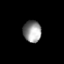
Tissue: prostate
Cell type: T cells
Senescence score: 0.6919
Nuclear area (px): 382
Mean DAPI intensity: 146.853